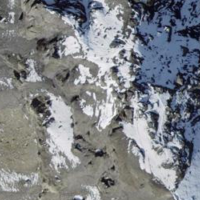
EUNIS habitat code: 48
Species observed at this site:
Dryas octopetala
Geum reptans